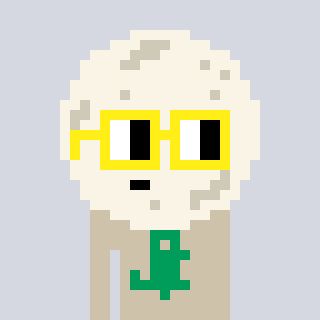
a pixel art character with square yellow glasses, a moon-shaped head and a bege-colored body on a cool background